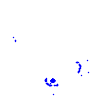
Particle: electron